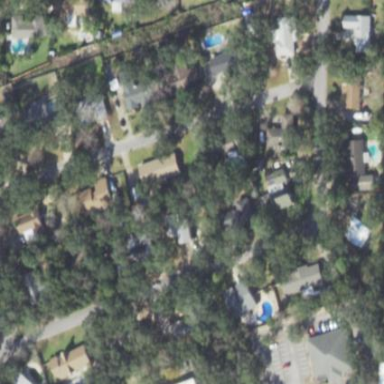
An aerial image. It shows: Residential area composed of single-family homes.